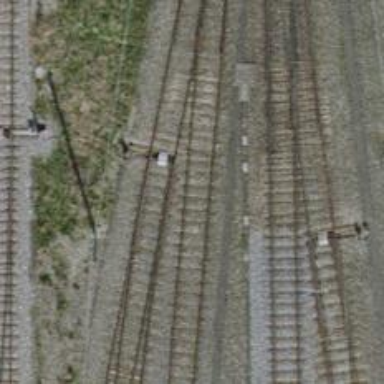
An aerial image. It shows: Railway switch.